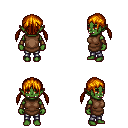
a pixel art fantasy rpg character, female body template, orc, green skin, brown tunic, metal pants, dark blonde twin-tailed hairstyle, cloth bracers, four views (front, back, left, right), 2x2 character sprite sheet, small pixel art, hard edges, no anti-aliasing